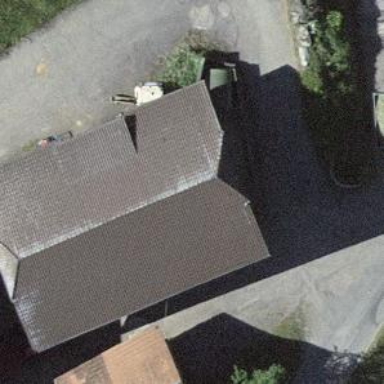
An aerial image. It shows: Rural barn.